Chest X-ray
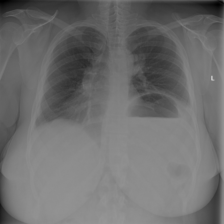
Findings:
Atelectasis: negative
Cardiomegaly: negative
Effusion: negative
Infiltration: negative
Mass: negative
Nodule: negative
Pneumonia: negative
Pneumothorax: negative
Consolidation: negative
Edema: negative
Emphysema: negative
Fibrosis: negative
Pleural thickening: negative
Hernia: negative